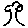
Label: tree